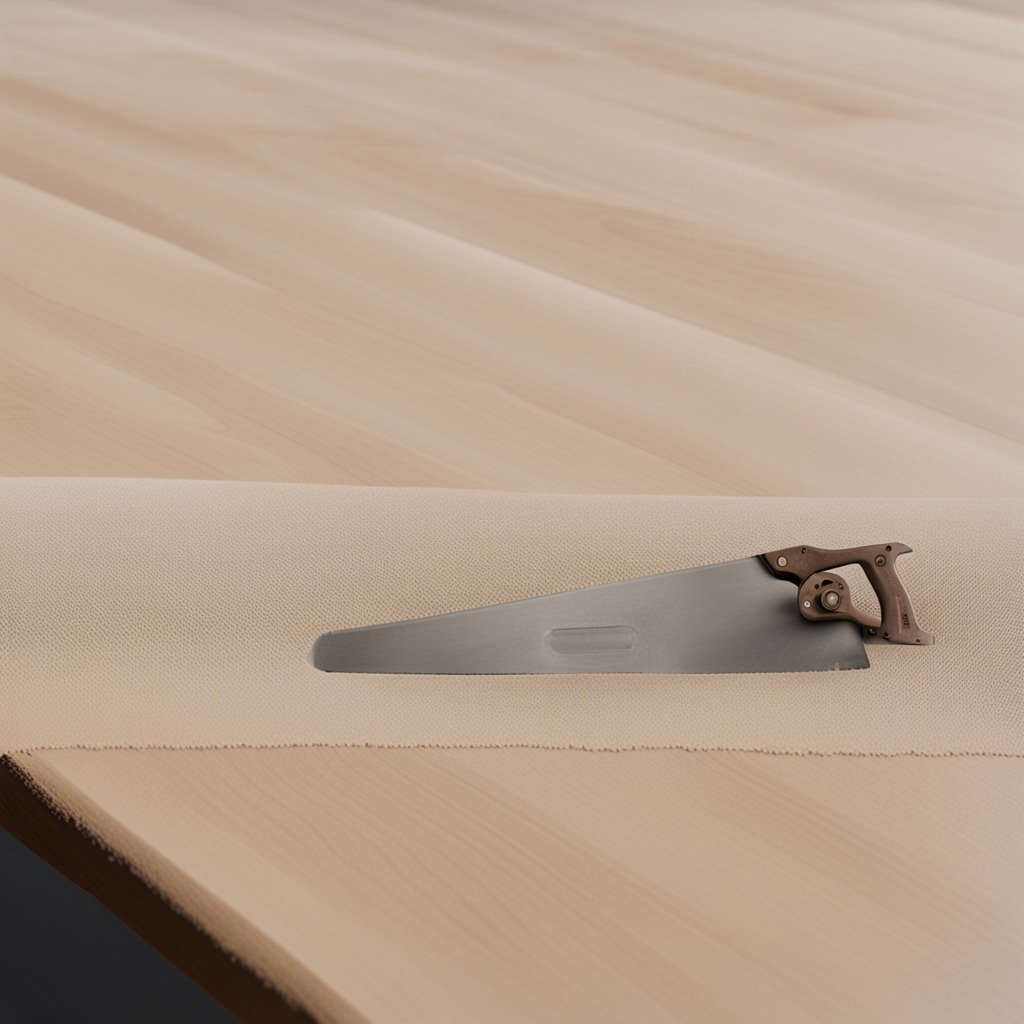
A metal saw is lying on the wooden table in an outdoor workshop during daytime bright natural light soft shadows worn but beneath the cloth.